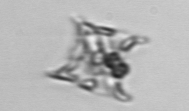
Label: Eucampia